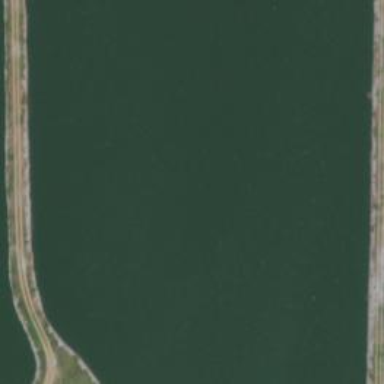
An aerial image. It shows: Covered man-made reservoir.